Question: I tried almost all filters in 'PIL', but failed.
Is there any function in numpy of scipy to remove the noise?
Like Bwareaopen() in Matlab()?
e.g:

PS: If there is a way to fill the letters into black, I will be grateful
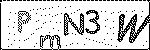
Answer: I don't think this is what you want, but this works (uses Opencv (which uses Numpy)):
'''
import cv2
# load image
fname = 'Myimage.jpg'
im = cv2.imread(fname,cv2.COLOR_RGB2GRAY)
# blur image
im = cv2.blur(im,(4,4))
# apply a threshold
im = cv2.threshold(im, 175 , 250, cv2.THRESH_BINARY)
im = im[1]
# show image
cv2.imshow('',im)
cv2.waitKey(0)
'''
Output ( image in a window ):

You can save the image using 'cv2.imwrite'